Question: I've added a new property to my custom control as expandable property like font property in Property Grid. After using from my custom control in a Windows Forms Application project, I see an ellipsis (...) button like "..." button of font property in Property Grid. (For more information, please see the following picture.)

Now, I want to hide the ellipsis (...) button for my new expandable property.
Expandable property codes are:
'''
[DisplayName("Floors Information")]
[Description("Floors Informationnnnnnnnnnnnnnnn")]
[DefaultProperty("TitleText")]
[DesignerCategory("Component")]
public class FloorsInformation : DockContainerItem
{
private SimilarFloorsInformation similarFloorsInformation = new SimilarFloorsInformation();
public FloorsInformation()
{
}
[Category("Data")]
[DisplayName("Similar Floors Panel")]
[Description("Similar Floors Panellllllllllllllllllll")]
[DesignerSerializationVisibility(DesignerSerializationVisibility.Content)]
[Editor(typeof(ItemsCollectionEditor), typeof(UITypeEditor))]
//[TypeConverter(typeof(ExpandableObjectConverter))]
//[TypeConverter(typeof(SimilarFloorsInformationTypeConverter))]
public SimilarFloorsInformation SimilarFloorsInfo
{
get
{
return similarFloorsInformation;
}
}
}
[DisplayName("Similar Floors Information")]
[Description("Similar Floors Informationnnnnnnnnnnnnnnn")]
[DefaultProperty("Text")]
[DesignerCategory("Component")]
[TypeConverter(typeof(SimilarFloorsInformationTypeConverter))]
//[TypeConverter(typeof(ExpandableObjectConverter))]
public class SimilarFloorsInformation : ExpandablePanel
{
private Color canvasColor = SystemColors.Control;
private eCollapseDirection collapseDirection = eCollapseDirection.LeftToRight;
private eDotNetBarStyle colorSchemeStyle = eDotNetBarStyle.StyleManagerControlled;
private DockStyle dock = DockStyle.Right;
private eTitleButtonAlignment expandButtonAlignment = eTitleButtonAlignment.Left;
private bool expanded = false;
private bool markupUsesStyleAlignment = true;
private Size size = new Size(30, 177);
public SimilarFloorsInformation()
{
}
}
public class SimilarFloorsInformationTypeConverter : ExpandableObjectConverter//TypeConverter
{
public override bool CanConvertTo(ITypeDescriptorContext context, Type destinationType)
{
if (destinationType == typeof(SimilarFloorsInformation))
{
return true;
}
return base.CanConvertTo(context, destinationType);
}
public override object ConvertTo(ITypeDescriptorContext context, CultureInfo culture, object value, Type destinationType)
{
if (destinationType == typeof(String) && value is SimilarFloorsInformation)
{
SimilarFloorsInformation similarFloorsInformation = (SimilarFloorsInformation)value;
return similarFloorsInformation.TitleText;
}
return base.ConvertTo(context, culture, value, destinationType);
}
public override bool CanConvertFrom(ITypeDescriptorContext context, Type sourceType)
{
if (sourceType == typeof(string))
{
return true;
}
return base.CanConvertFrom(context, sourceType);
}
public override object ConvertFrom(ITypeDescriptorContext context, CultureInfo culture, object value)
{
if (value is string)
{
SimilarFloorsInformation similarFloorsInformation = new SimilarFloorsInformation();
similarFloorsInformation.TitleText = (string)value;
return similarFloorsInformation;
}
return base.ConvertFrom(context, culture, value);
}
}
'''
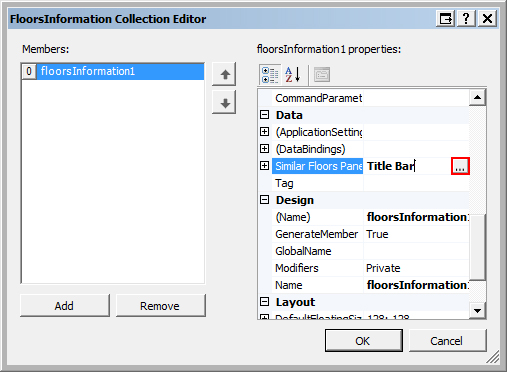
Answer: I solved my problem according to Nikolay Khil answer. Ellipsis (...) button is shown for following line of code (Attribute) that I've applied to the "" property of my custom control:
'''
[Editor(typeof(ItemsCollectionEditor), typeof(UITypeEditor))]
'''
So, this line of code must be deleted or commented. Now, Ellipsis (...) button not shown for my property in the property grid.